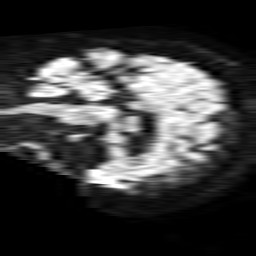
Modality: TRACE
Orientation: sagittal
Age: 73
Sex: female
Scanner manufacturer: philips
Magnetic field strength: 1.5 T
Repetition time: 4.6 s
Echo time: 0.09059 s